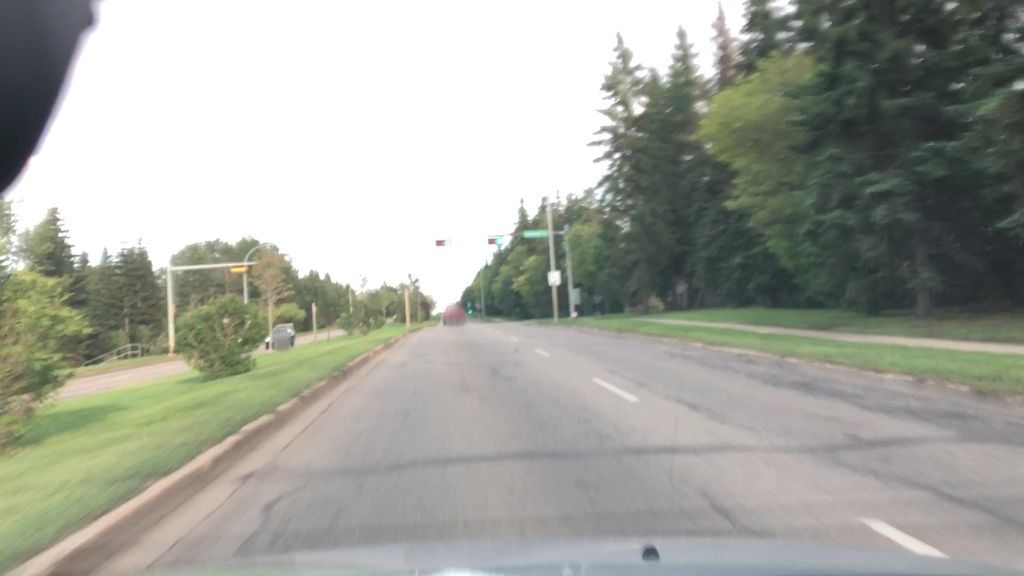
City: edmonton